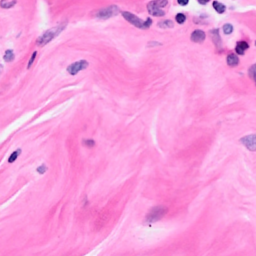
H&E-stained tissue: Breast